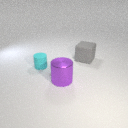
large gray rubber cube to the right of large purple metal cylinder